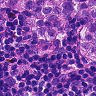
Metastatic tissue present: yes